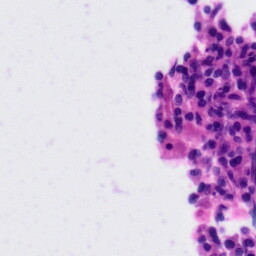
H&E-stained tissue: Tonsil